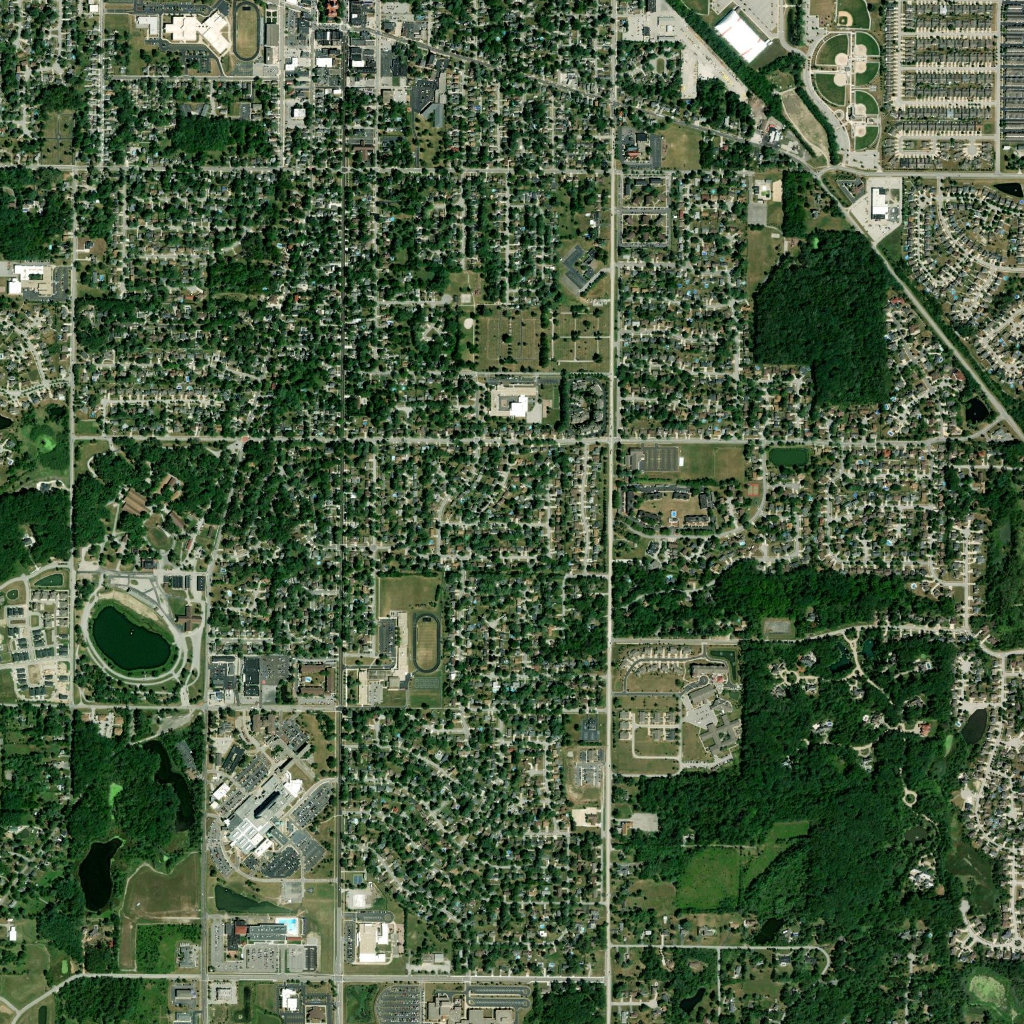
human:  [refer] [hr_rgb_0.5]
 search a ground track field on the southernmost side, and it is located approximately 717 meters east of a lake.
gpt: <box>[[40, 59, 42, 65, 0]]</box>